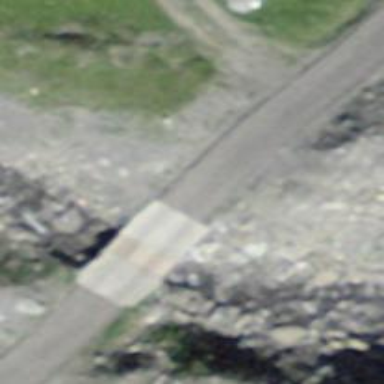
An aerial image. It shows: Track road passing over bridge with grade 3 tracktype.